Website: home-depot
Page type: customer-info-address
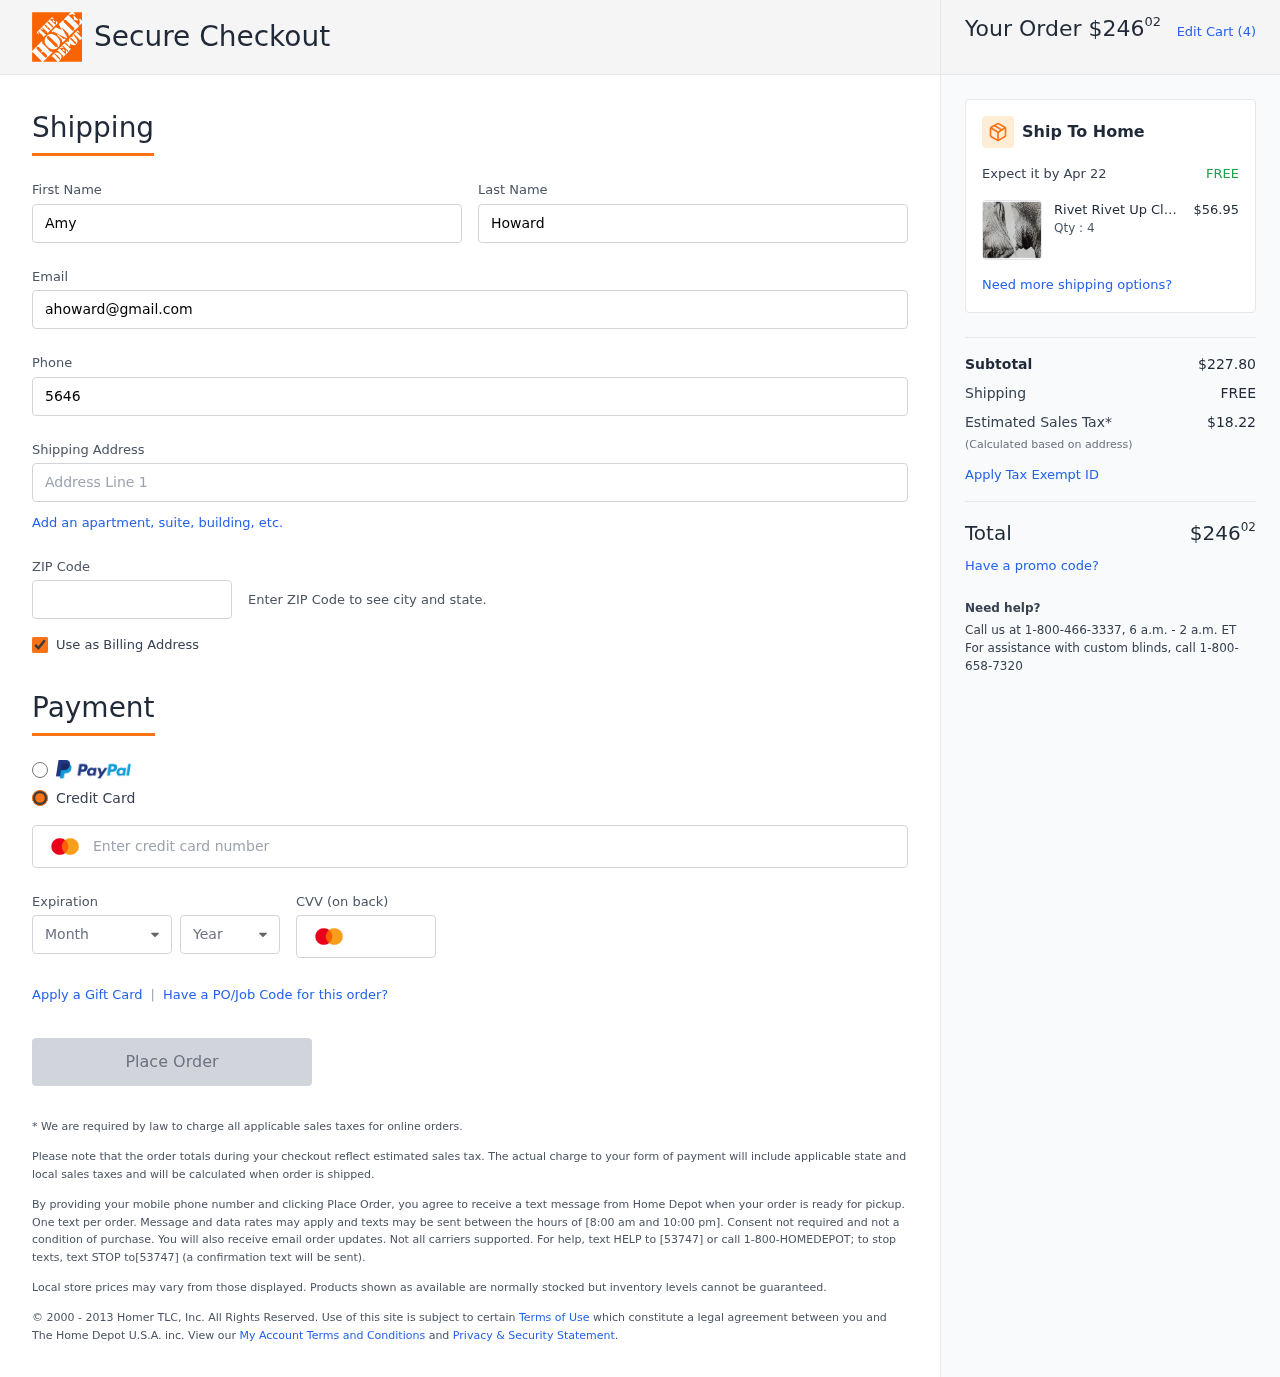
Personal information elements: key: PII_CARD_CVV
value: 257
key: PII_CARD_EXPIRY_MONTH
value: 04
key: PII_CARD_EXPIRY_YEAR
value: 27
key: PII_CARD_NUMBER
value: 2544 8042 3670 7299
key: PII_EMAIL
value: ahoward@gmail.com
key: PII_FIRSTNAME
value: Amy
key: PII_LASTNAME
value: Howard
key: PII_PHONE
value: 5646531561
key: PII_POSTCODE
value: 18904
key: PII_STREET
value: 49433 Perez Place
Product elements: key: PRODUCT1_BRAND
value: Rivet
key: PRODUCT1_NAME
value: Rivet Up Close Black and White Elephant Photo Canvas Print Wall Art Decor
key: PRODUCT1_PRICE
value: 56.95
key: PRODUCT1_QUANTITY
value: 4
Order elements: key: ORDER_TOTAL
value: $24602
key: ORDER_NUM_ITEMS
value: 4
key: ORDER_DELIVERY_DATE
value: Apr 22
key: ORDER_SUBTOTAL
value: $227.80
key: ORDER_SHIPPING_COST
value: FREE
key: ORDER_TAX
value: $18.22